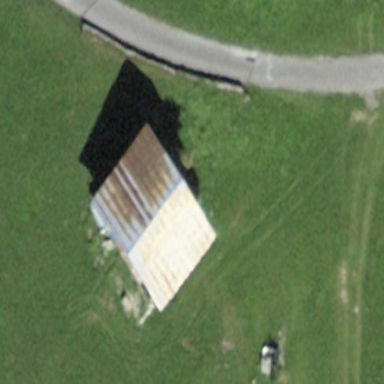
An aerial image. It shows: Shed.